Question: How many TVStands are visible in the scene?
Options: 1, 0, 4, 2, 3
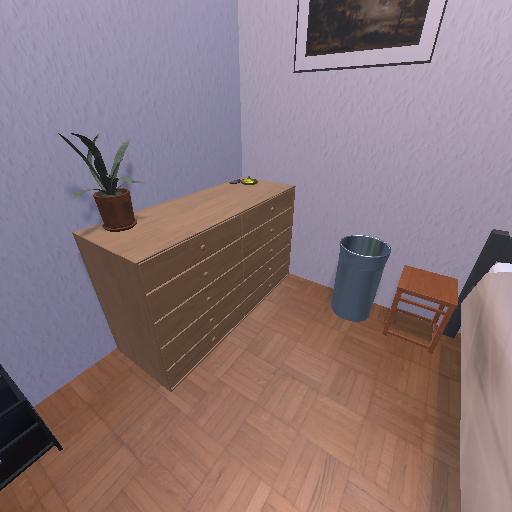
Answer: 1